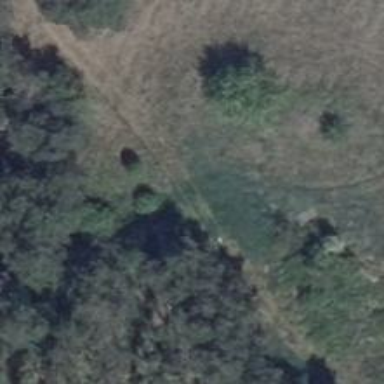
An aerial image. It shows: Grass track with grade5 tracktype.